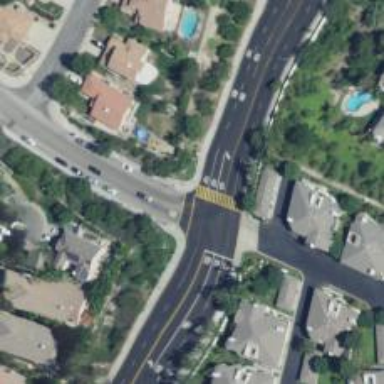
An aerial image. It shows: Marked road crossing.